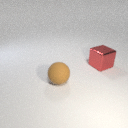
large brown rubber sphere to the left of large red metal cube